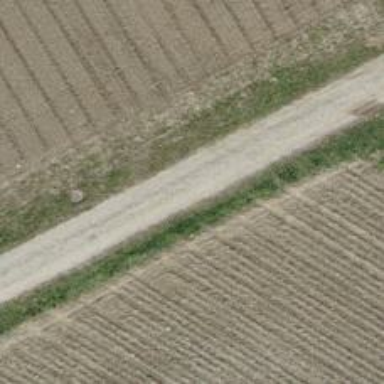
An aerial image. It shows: Track with compacted grade3 surface.